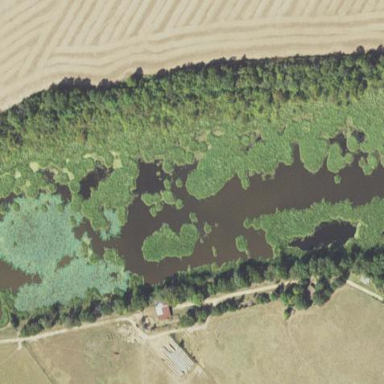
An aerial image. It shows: Peaceful pond surrounded by nature.